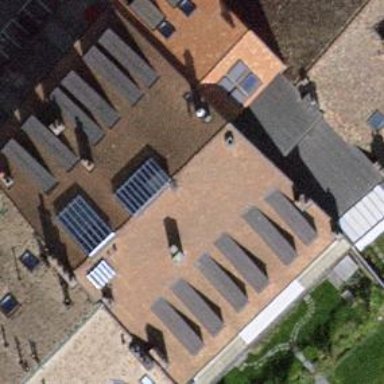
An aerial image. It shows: Building with gabled roof made of roof tiles. The roof is oriented across the structure.